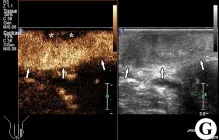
A 67-year-old patient with EMPD. The preoperative CEUS showed hyper-enhancement ( ) in the main part and non-enhancement (*) in the superficial area of the lesion (G), which was larger than that shown in the conventional US.
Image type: radiology (ultrasound)